Chest X-ray:
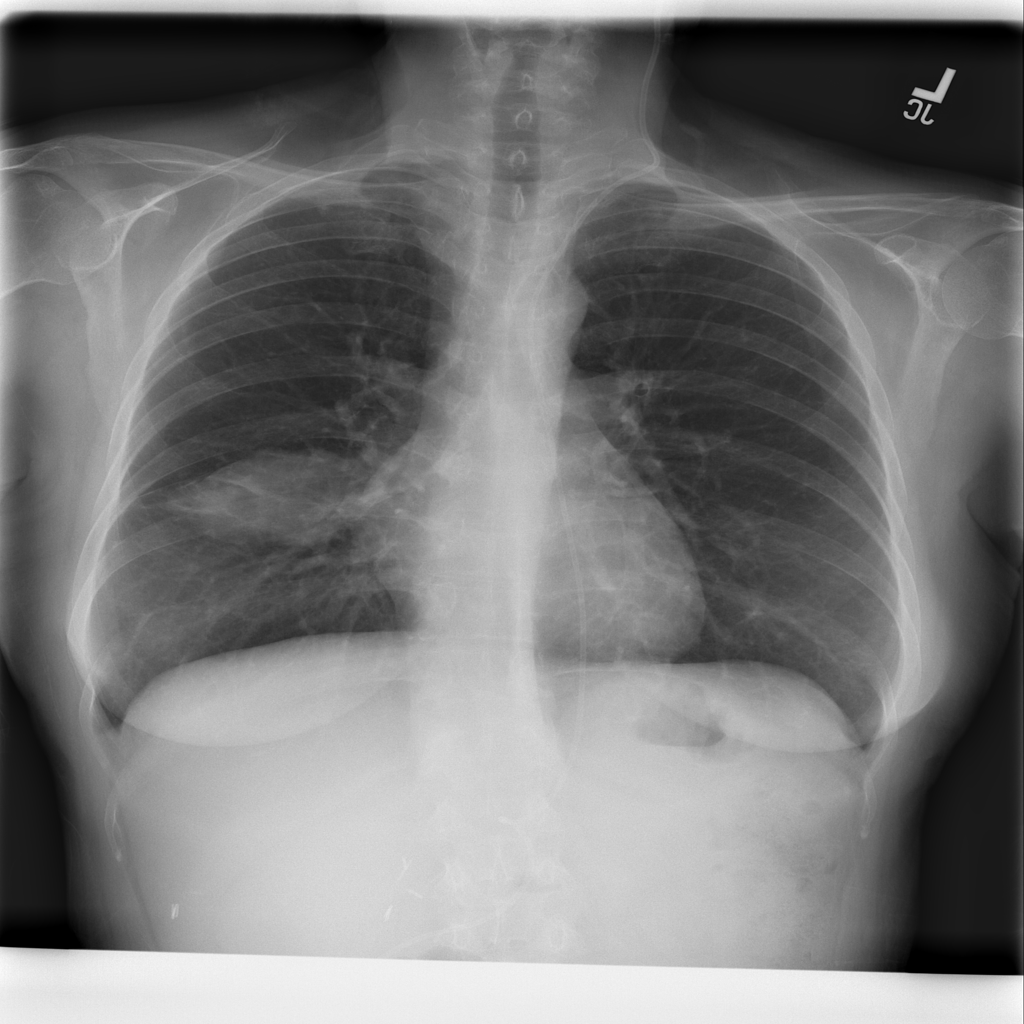
No abnormal finding: yes